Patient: sex M, age 52
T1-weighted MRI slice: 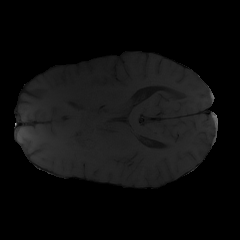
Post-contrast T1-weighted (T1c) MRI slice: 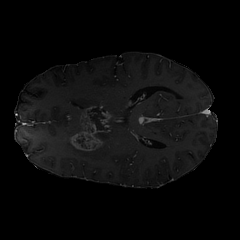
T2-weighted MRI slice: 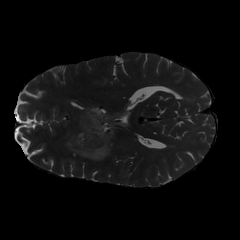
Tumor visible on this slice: yes
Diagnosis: Glioblastoma, IDH-wildtype
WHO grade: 4